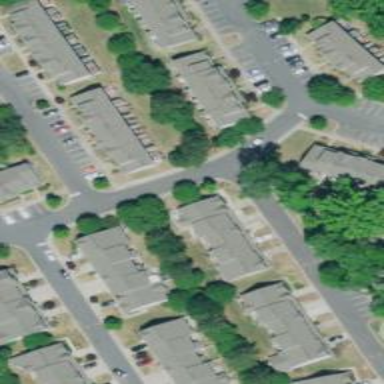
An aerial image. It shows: Living street.